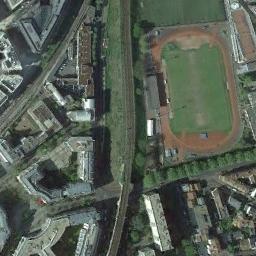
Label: ground_track_field